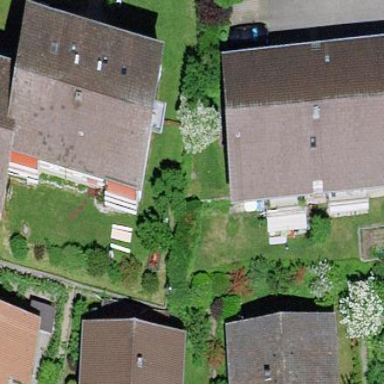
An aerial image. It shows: Residential building.